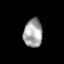
Tissue: lung
Cell type: Epithelial cells
Senescence score: 0.2153
Nuclear area (px): 520
Mean DAPI intensity: 165.798